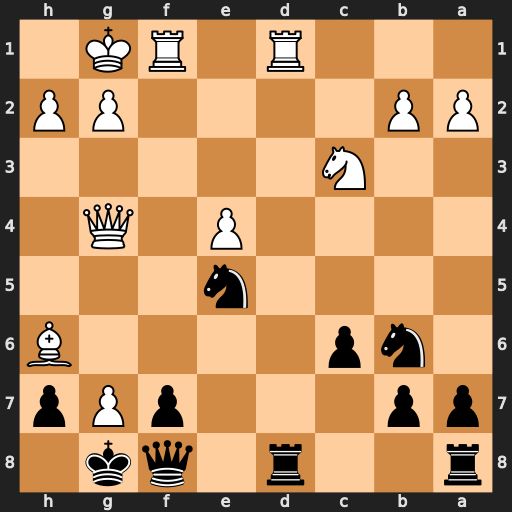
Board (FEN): r2r1qk1/pp3pPp/1np4B/4n3/4P1Q1/2N5/PP4PP/3R1RK1
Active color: b
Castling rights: -
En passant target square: -
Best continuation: Qc5+ Kh1 Nxg4